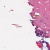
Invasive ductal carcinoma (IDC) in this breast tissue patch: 0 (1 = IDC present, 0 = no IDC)